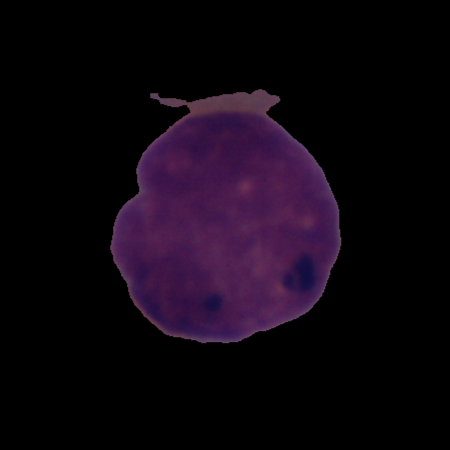
Label: cancer